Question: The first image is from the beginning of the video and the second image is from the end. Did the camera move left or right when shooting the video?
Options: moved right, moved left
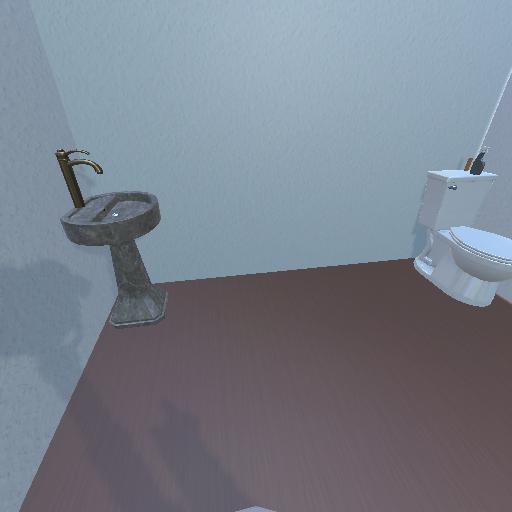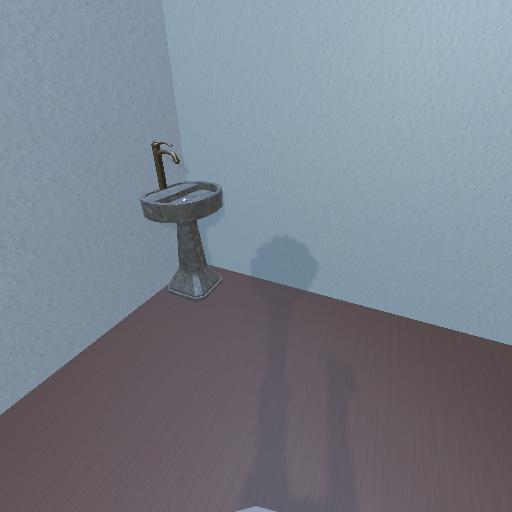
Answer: moved right